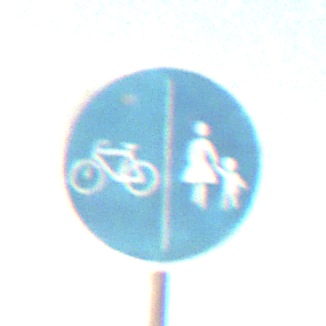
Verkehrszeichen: GetrennterRadUndGehwegRadwegLinks
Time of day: Night
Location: Outdoor (Nature)
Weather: Clear
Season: NotSpecified
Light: Natural